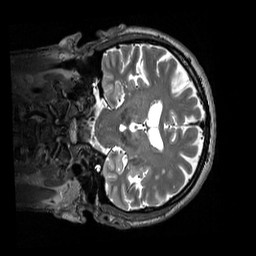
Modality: T2w
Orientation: coronal
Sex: male
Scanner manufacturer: siemens
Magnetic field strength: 3 T
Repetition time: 3.2 s
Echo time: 0.409 s